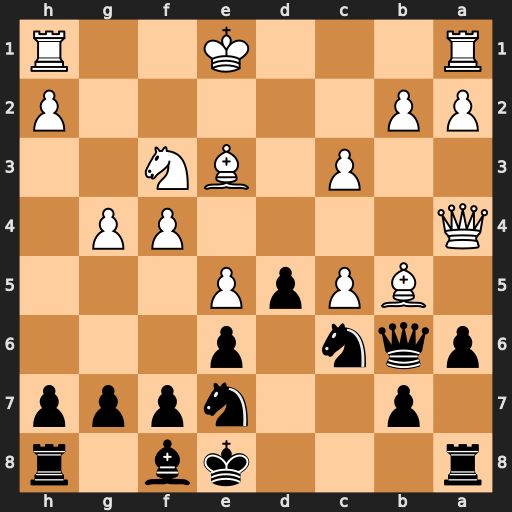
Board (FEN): r3kb1r/1p2nppp/pqn1p3/1BPpP3/Q4PP1/2P1BN2/PP5P/R3K2R
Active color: b
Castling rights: KQkq
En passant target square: -
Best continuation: Qxb5 Qxb5 axb5